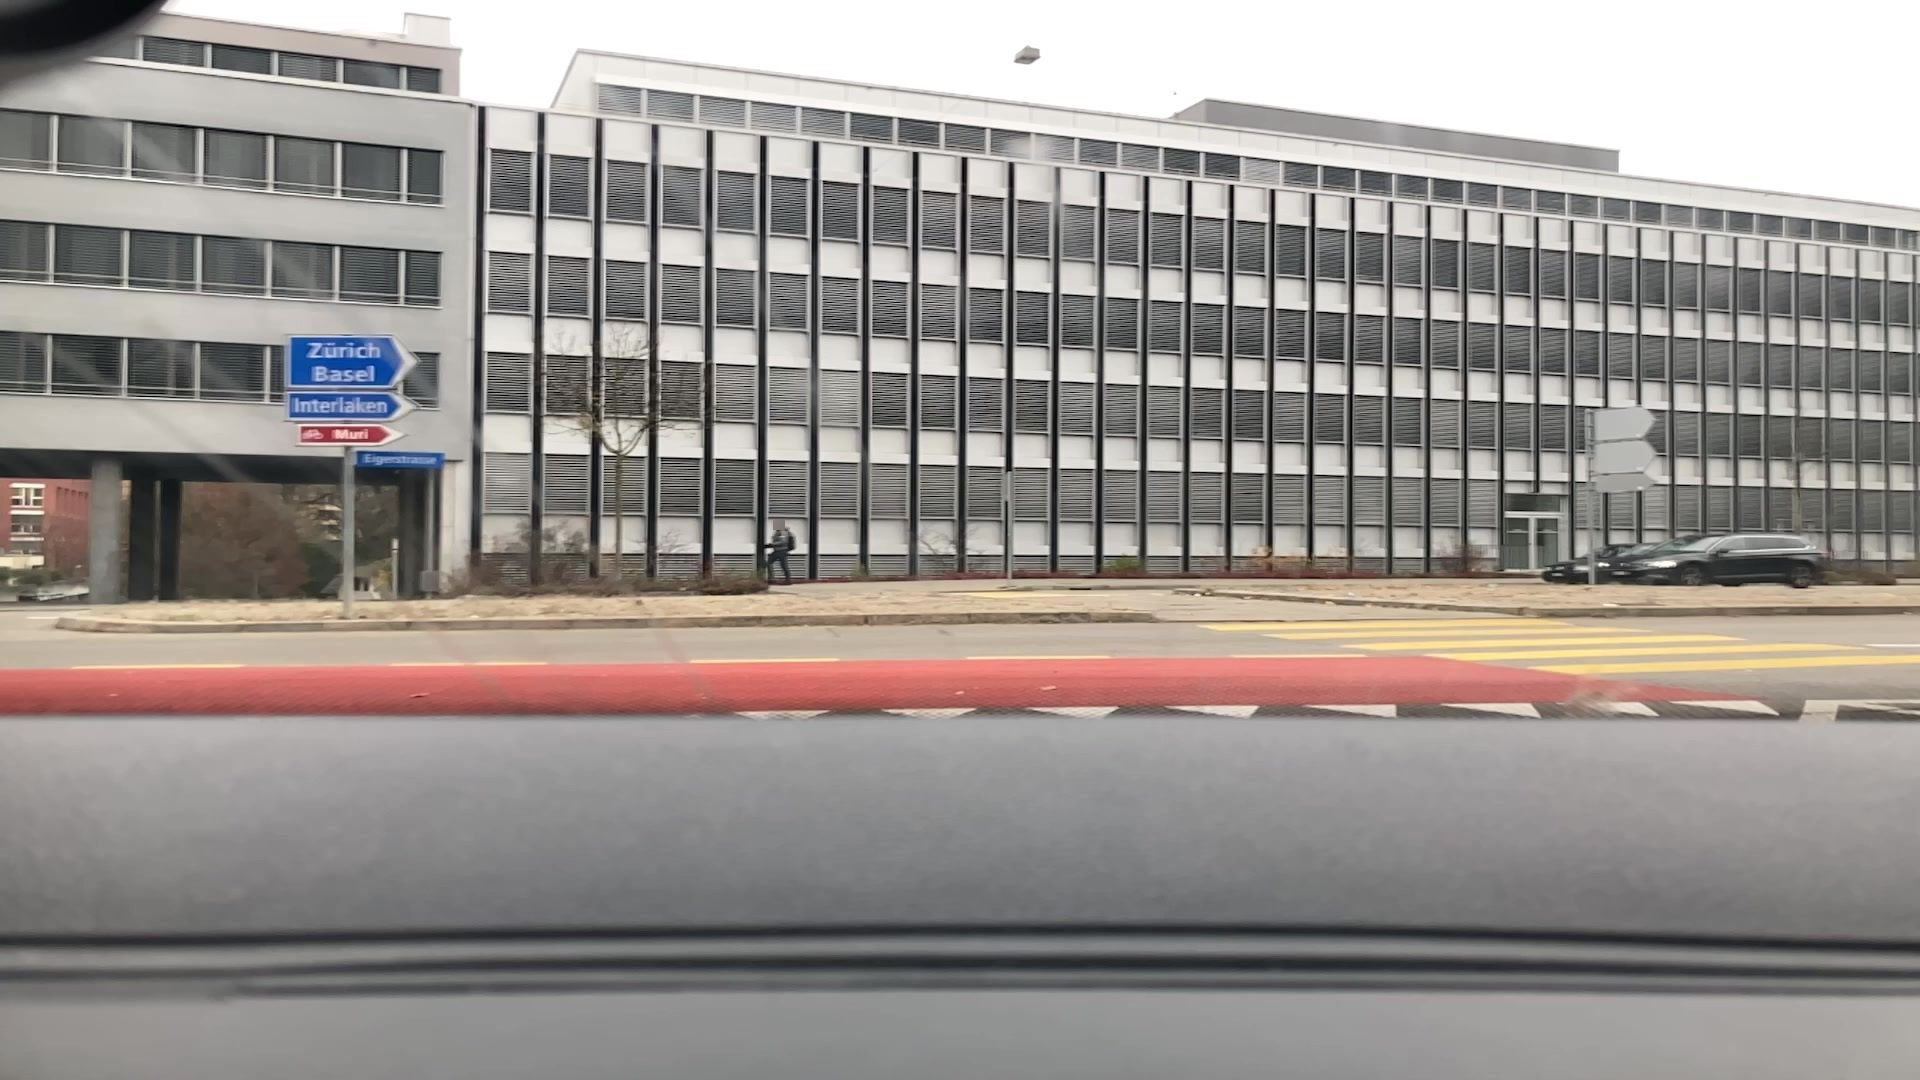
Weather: snowy
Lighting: day
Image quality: slightly poor
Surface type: driving surface
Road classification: footway
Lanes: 3
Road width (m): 2
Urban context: urban centre
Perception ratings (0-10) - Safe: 2.89, Lively: 3.29, Beautiful: 3.6, Boring: 5.8, Depressing: 6.63, Wealthy: 3.04